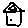
Label: house